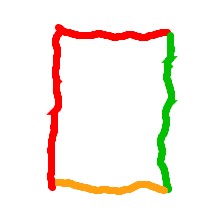
Shape: rectangle